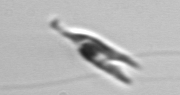
Label: Chrysochromulina_lanceolata